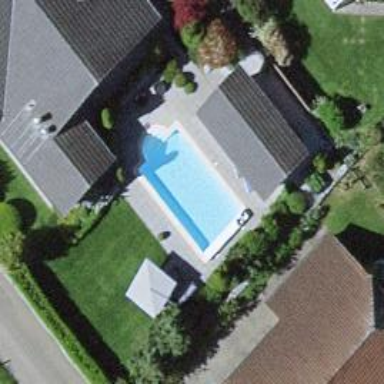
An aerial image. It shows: Swimming pool located in leisure land.